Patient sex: M
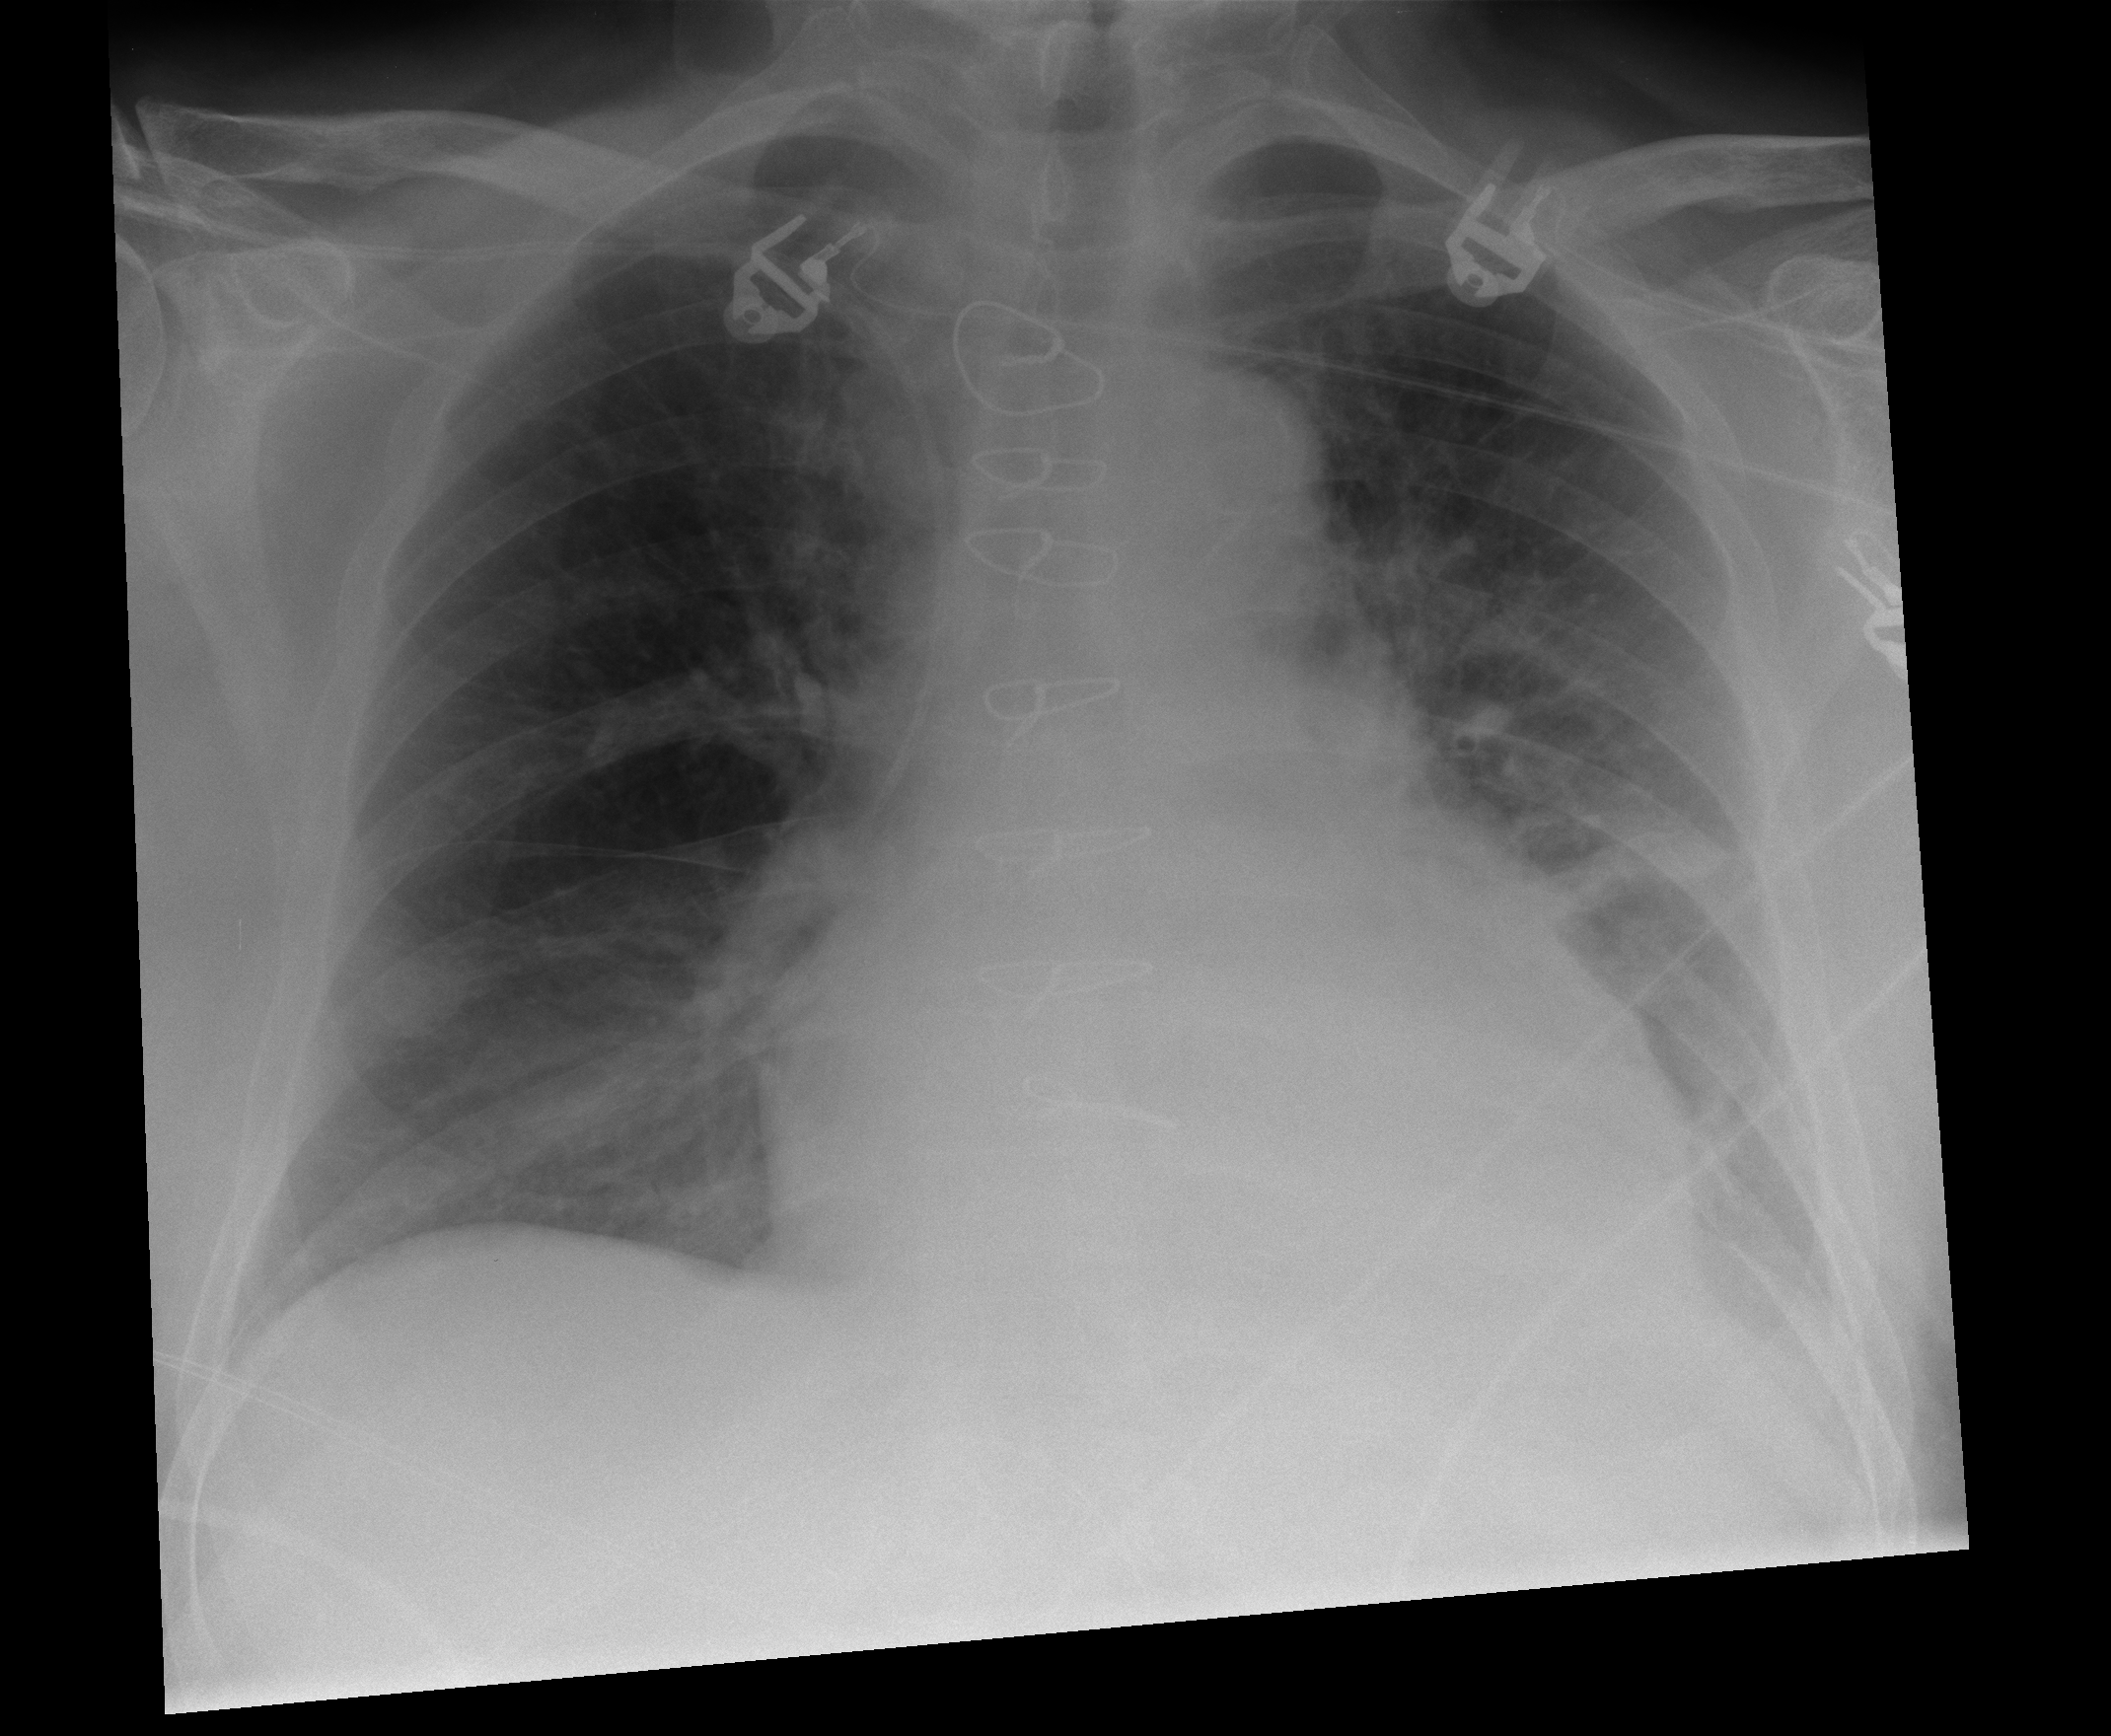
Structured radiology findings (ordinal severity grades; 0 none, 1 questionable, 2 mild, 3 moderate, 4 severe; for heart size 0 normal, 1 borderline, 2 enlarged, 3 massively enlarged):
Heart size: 2
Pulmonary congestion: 1
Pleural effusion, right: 0
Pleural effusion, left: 2
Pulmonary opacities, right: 0
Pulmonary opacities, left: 0
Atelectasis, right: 0
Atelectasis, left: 2